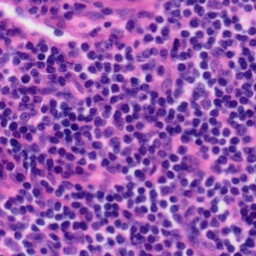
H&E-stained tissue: Tonsil